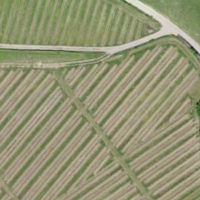
EUNIS habitat code: 40
Species observed at this site:
Clematis vitalba